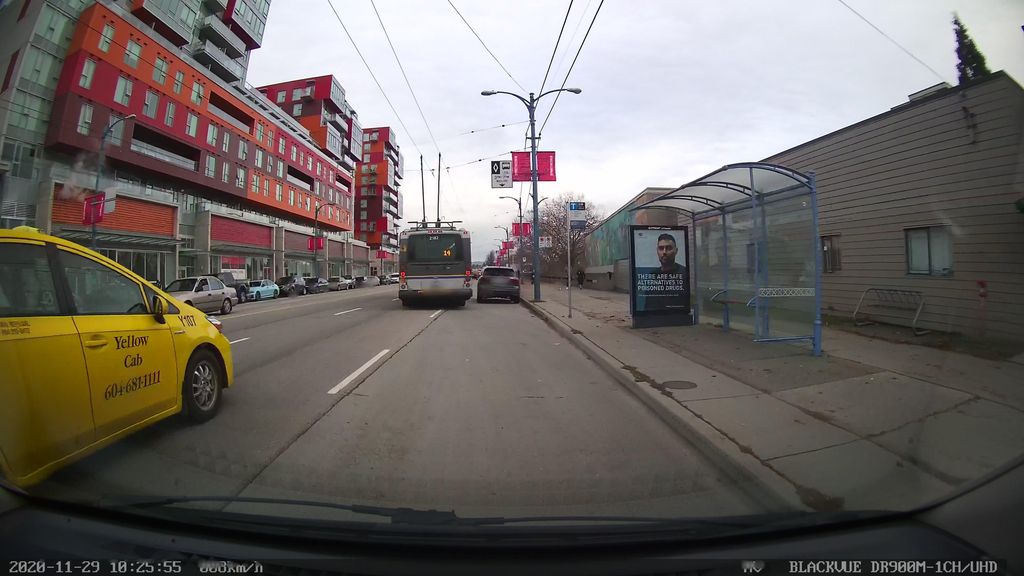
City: vancouver